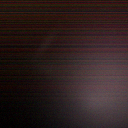
Screen state: off